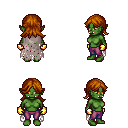
a pixel art fantasy rpg character, female body template, orc, green skin, gray tattered cape, magenta pants, brunette loose hair, gold gloves, four views (front, back, left, right), 2x2 character sprite sheet, small pixel art, hard edges, no anti-aliasing